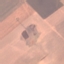
Land use / land cover: AnnualCrop